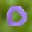
Label: 0